Question: My error is: "cannot find symbol variable activity_main"
How can solve it? This code is for change light of screen for android
java code is
I used different ways but I can't resolve it.
'''
package com.example.lightbluered;
import androidx.appcompat.app.AppCompatActivity;
import android.graphics.Color;
import android.graphics.drawable.ColorDrawable;
import android.os.Bundle;
import android.view.View;
import android.widget.Button;
import android.widget.RelativeLayout;
public class MainActivity extends AppCompatActivity {
Button button;
@Override
protected void onCreate(Bundle
savedInstanceState) {
super.onCreate(savedInstanceState);
setContentView(R.layout.activity_main);
RelativeLayout bgElement = (RelativeLayout) findViewById(R.id.activity_main);
bgElement.setBackgroundColor(Color.RED);
myButtonListenerMethod();
}
public void myButtonListenerMethod() {
button = (Button)findViewById(R.id.button);
button.setOnClickListener(new
View.OnClickListener() {
@Override
public void onClick(View v) {
RelativeLayout bgElement =
(RelativeLayout)findViewById(R.id.activity_main);
int color = ((ColorDrawable)
bgElement.getBackground()).getColor();
if (color == Color.RED) {
bgElement.setBackgroundColor(Color.BLUE);
}
else {
bgElement.setBackgroundColor(Color.RED);
}
}
});
}
}
'''
and activity main XML code
'''
<?xml version="1.0" encoding="utf-8"?>
<androidx.constraintlayout.widget.ConstraintLayout xmlns:android="http://schemas.android.com/apk/res/android"
xmlns:app="http://schemas.android.com/apk/res-auto"
xmlns:tools="http://schemas.android.com/tools"
android:layout_width="match_parent"
android:layout_height="match_parent"
tools:context=".MainActivity">
<Button
android:id="@+id/button"
android:layout_width="wrap_content"
android:layout_height="wrap_content"
app:layout_constraintBottom_toBottomOf="parent"
app:layout_constraintEnd_toEndOf="parent"
app:layout_constraintHorizontal_bias="0.532"
app:layout_constraintStart_toStartOf="parent"
app:layout_constraintTop_toTopOf="parent"
app:layout_constraintVertical_bias="0.524" />
</androidx.constraintlayout.widget.ConstraintLayout>
'''

how can solve it?
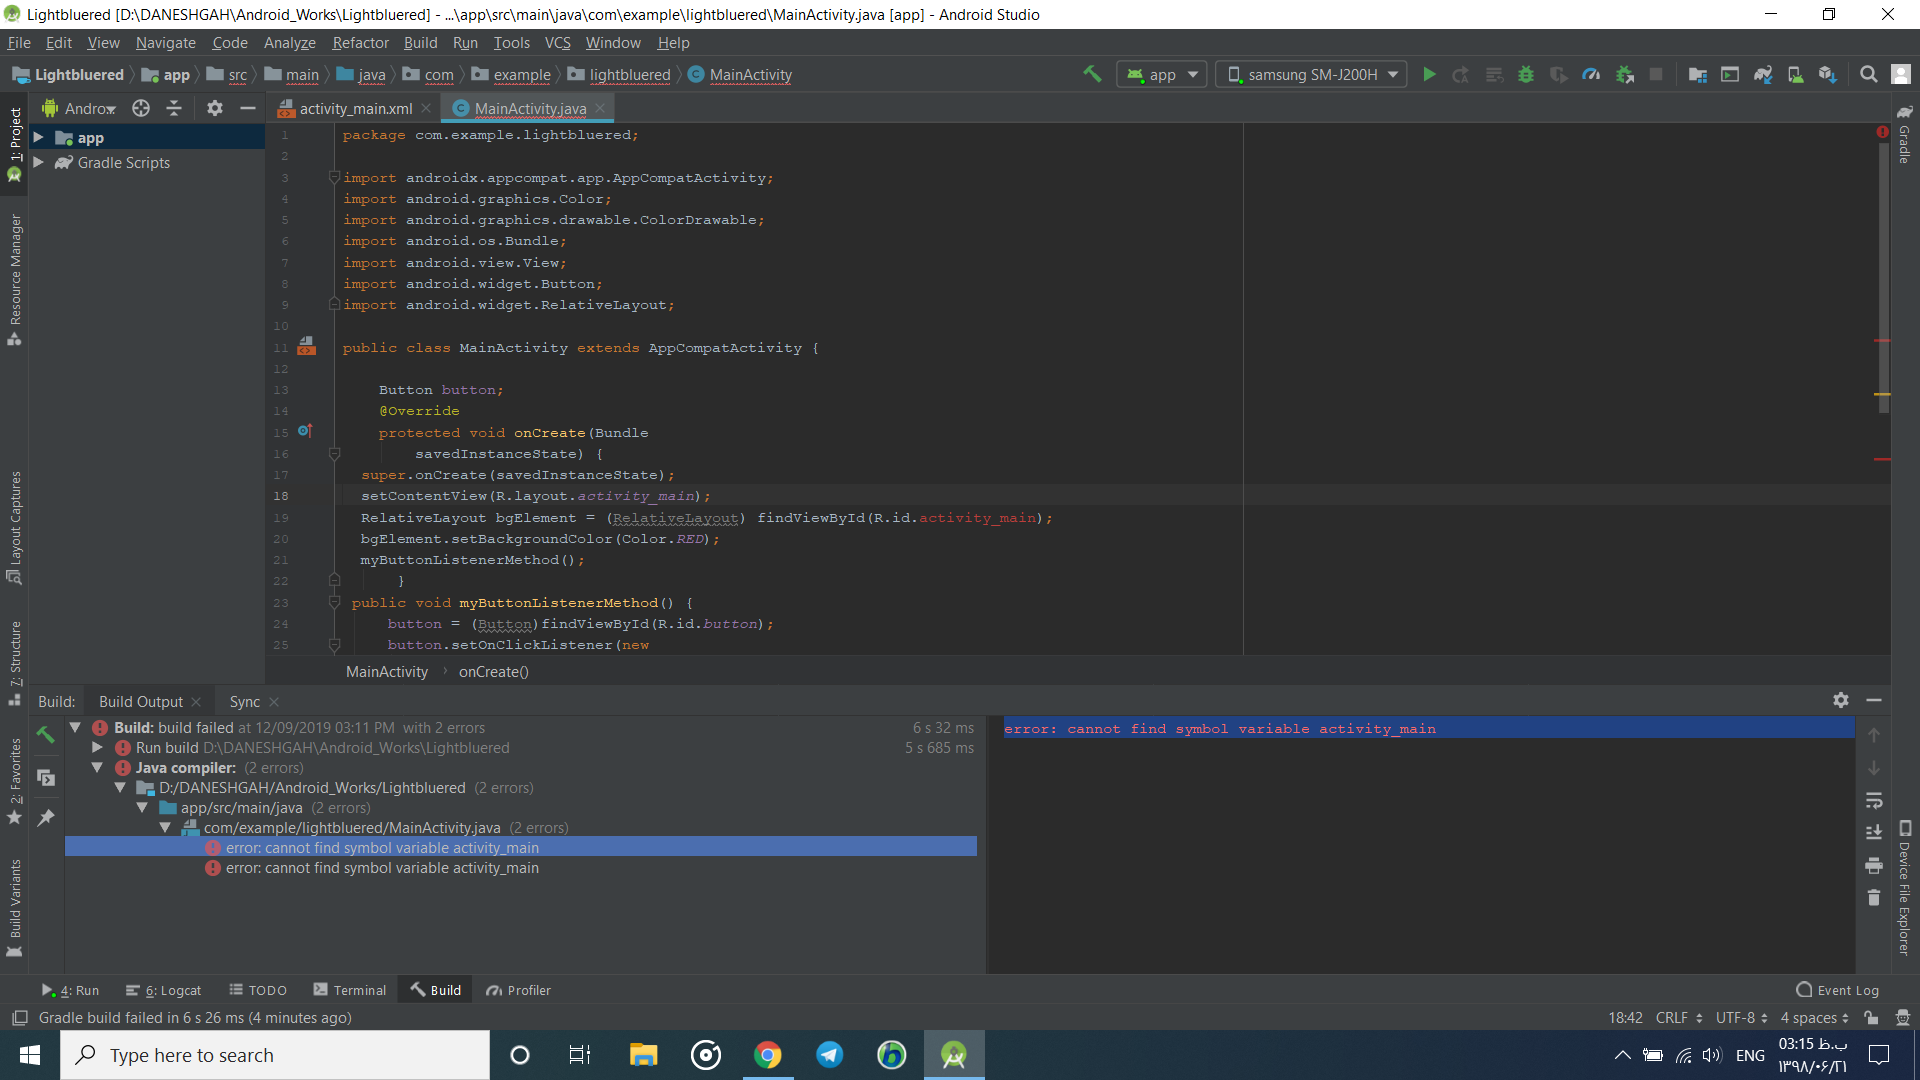
Answer: Change your layout according to this:
'''
<?xml version="1.0" encoding="utf-8"?>
<Relativelayout
xmlns:android="http://schemas.android.com/apk/res/android"
xmlns:app="http://schemas.android.com/apk/res-auto"
xmlns:tools="http://schemas.android.com/tools"
android:layout_width="match_parent"
android:layout_height="match_parent"
tools:context=".MainActivity"
android:id="@+id/relative"
>
<Button
android:id="@+id/button"
android:layout_width="wrap_content"
android:layout_height="wrap_content"
app:layout_constraintBottom_toBottomOf="parent"
app:layout_constraintEnd_toEndOf="parent"
app:layout_constraintHorizontal_bias="0.532"
app:layout_constraintStart_toStartOf="parent"
app:layout_constraintTop_toTopOf="parent"
app:layout_constraintVertical_bias="0.524" />
</Relativelayout>
'''
Then Change this line
'''
RelativeLayout bgElement = (RelativeLayout) findViewById(R.id.activity_main);
'''
to
'''
RelativeLayout bgElement = (RelativeLayout) findViewById(R.id.relative);
'''
You don't need to define 'relativelayout' again in the onclick method